Chest X-ray:
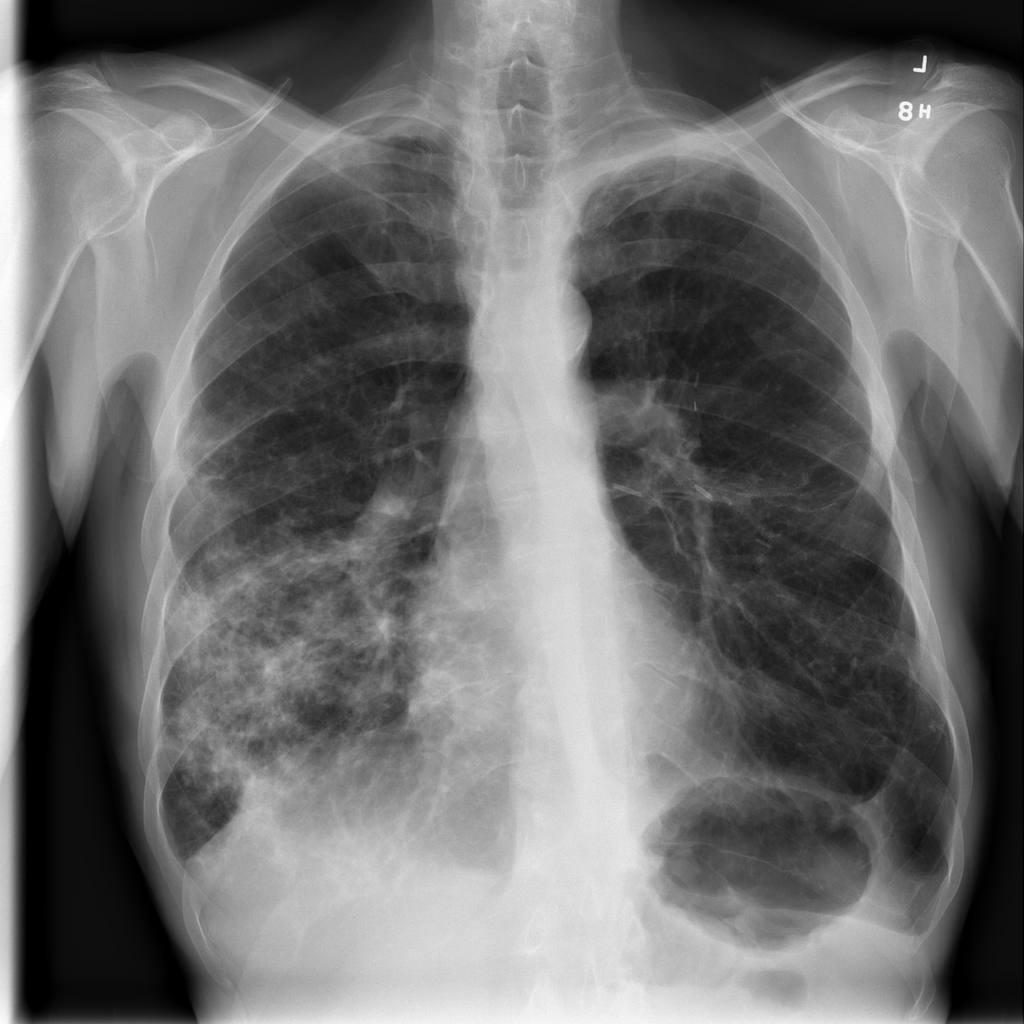
Findings: Pleural Thickening, Consolidation, Emphysema, Fibrosis
No abnormal finding: no